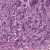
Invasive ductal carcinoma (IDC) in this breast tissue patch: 1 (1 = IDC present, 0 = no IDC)